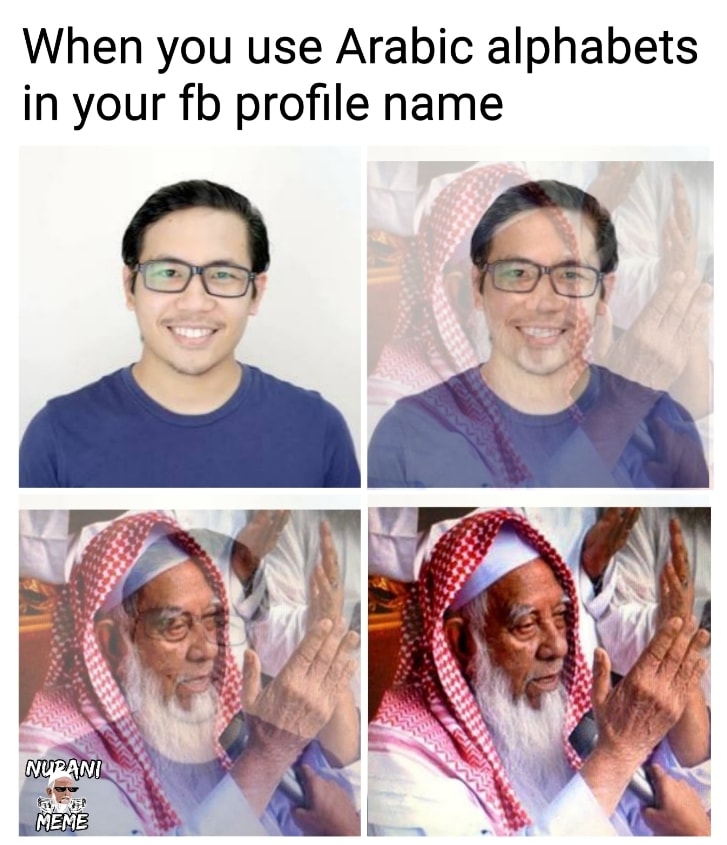
Caption: When you use Arabic alphabets in your fb profile name
Label: hate